Aerial crown-view tile of a tropical tree (Barro Colorado Island, Panama), acquired 20250317:
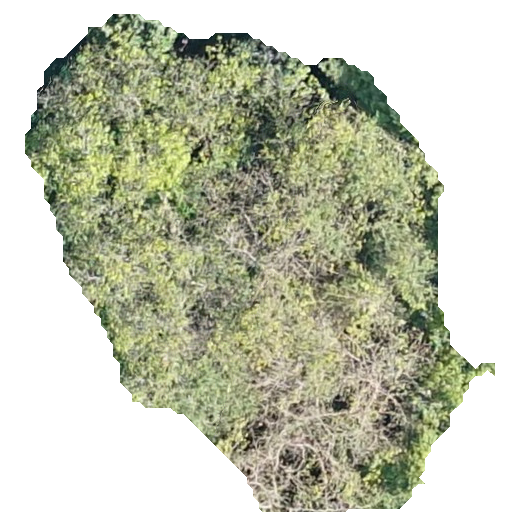
Species: Apeiba membranacea
GBIF accepted scientific name: Apeiba membranacea
Crown area: 225.827 m²